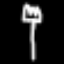
Label: fork